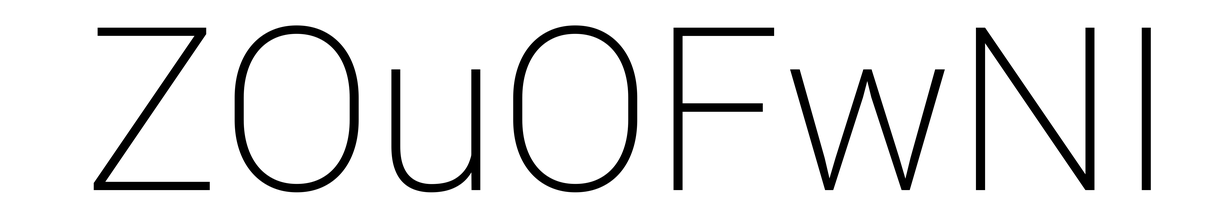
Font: Roboto_ExtraLight